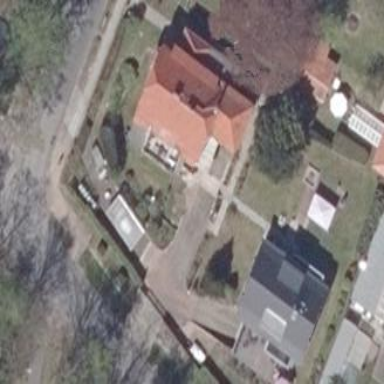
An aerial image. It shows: Detached building with half-hipped roof.